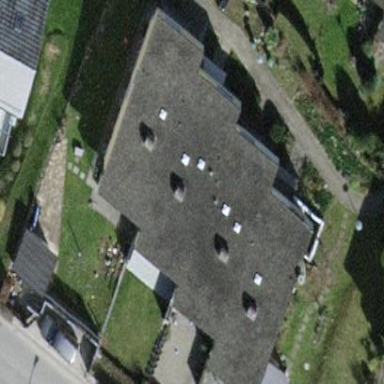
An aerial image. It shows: Flat-roofed building.